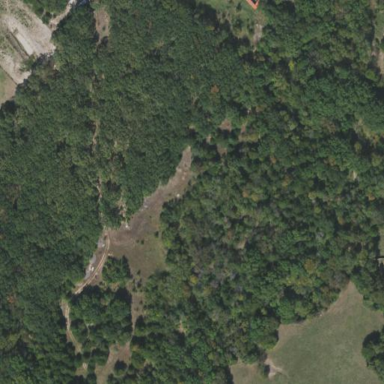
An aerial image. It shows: Forested area with grass zoning.